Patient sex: M
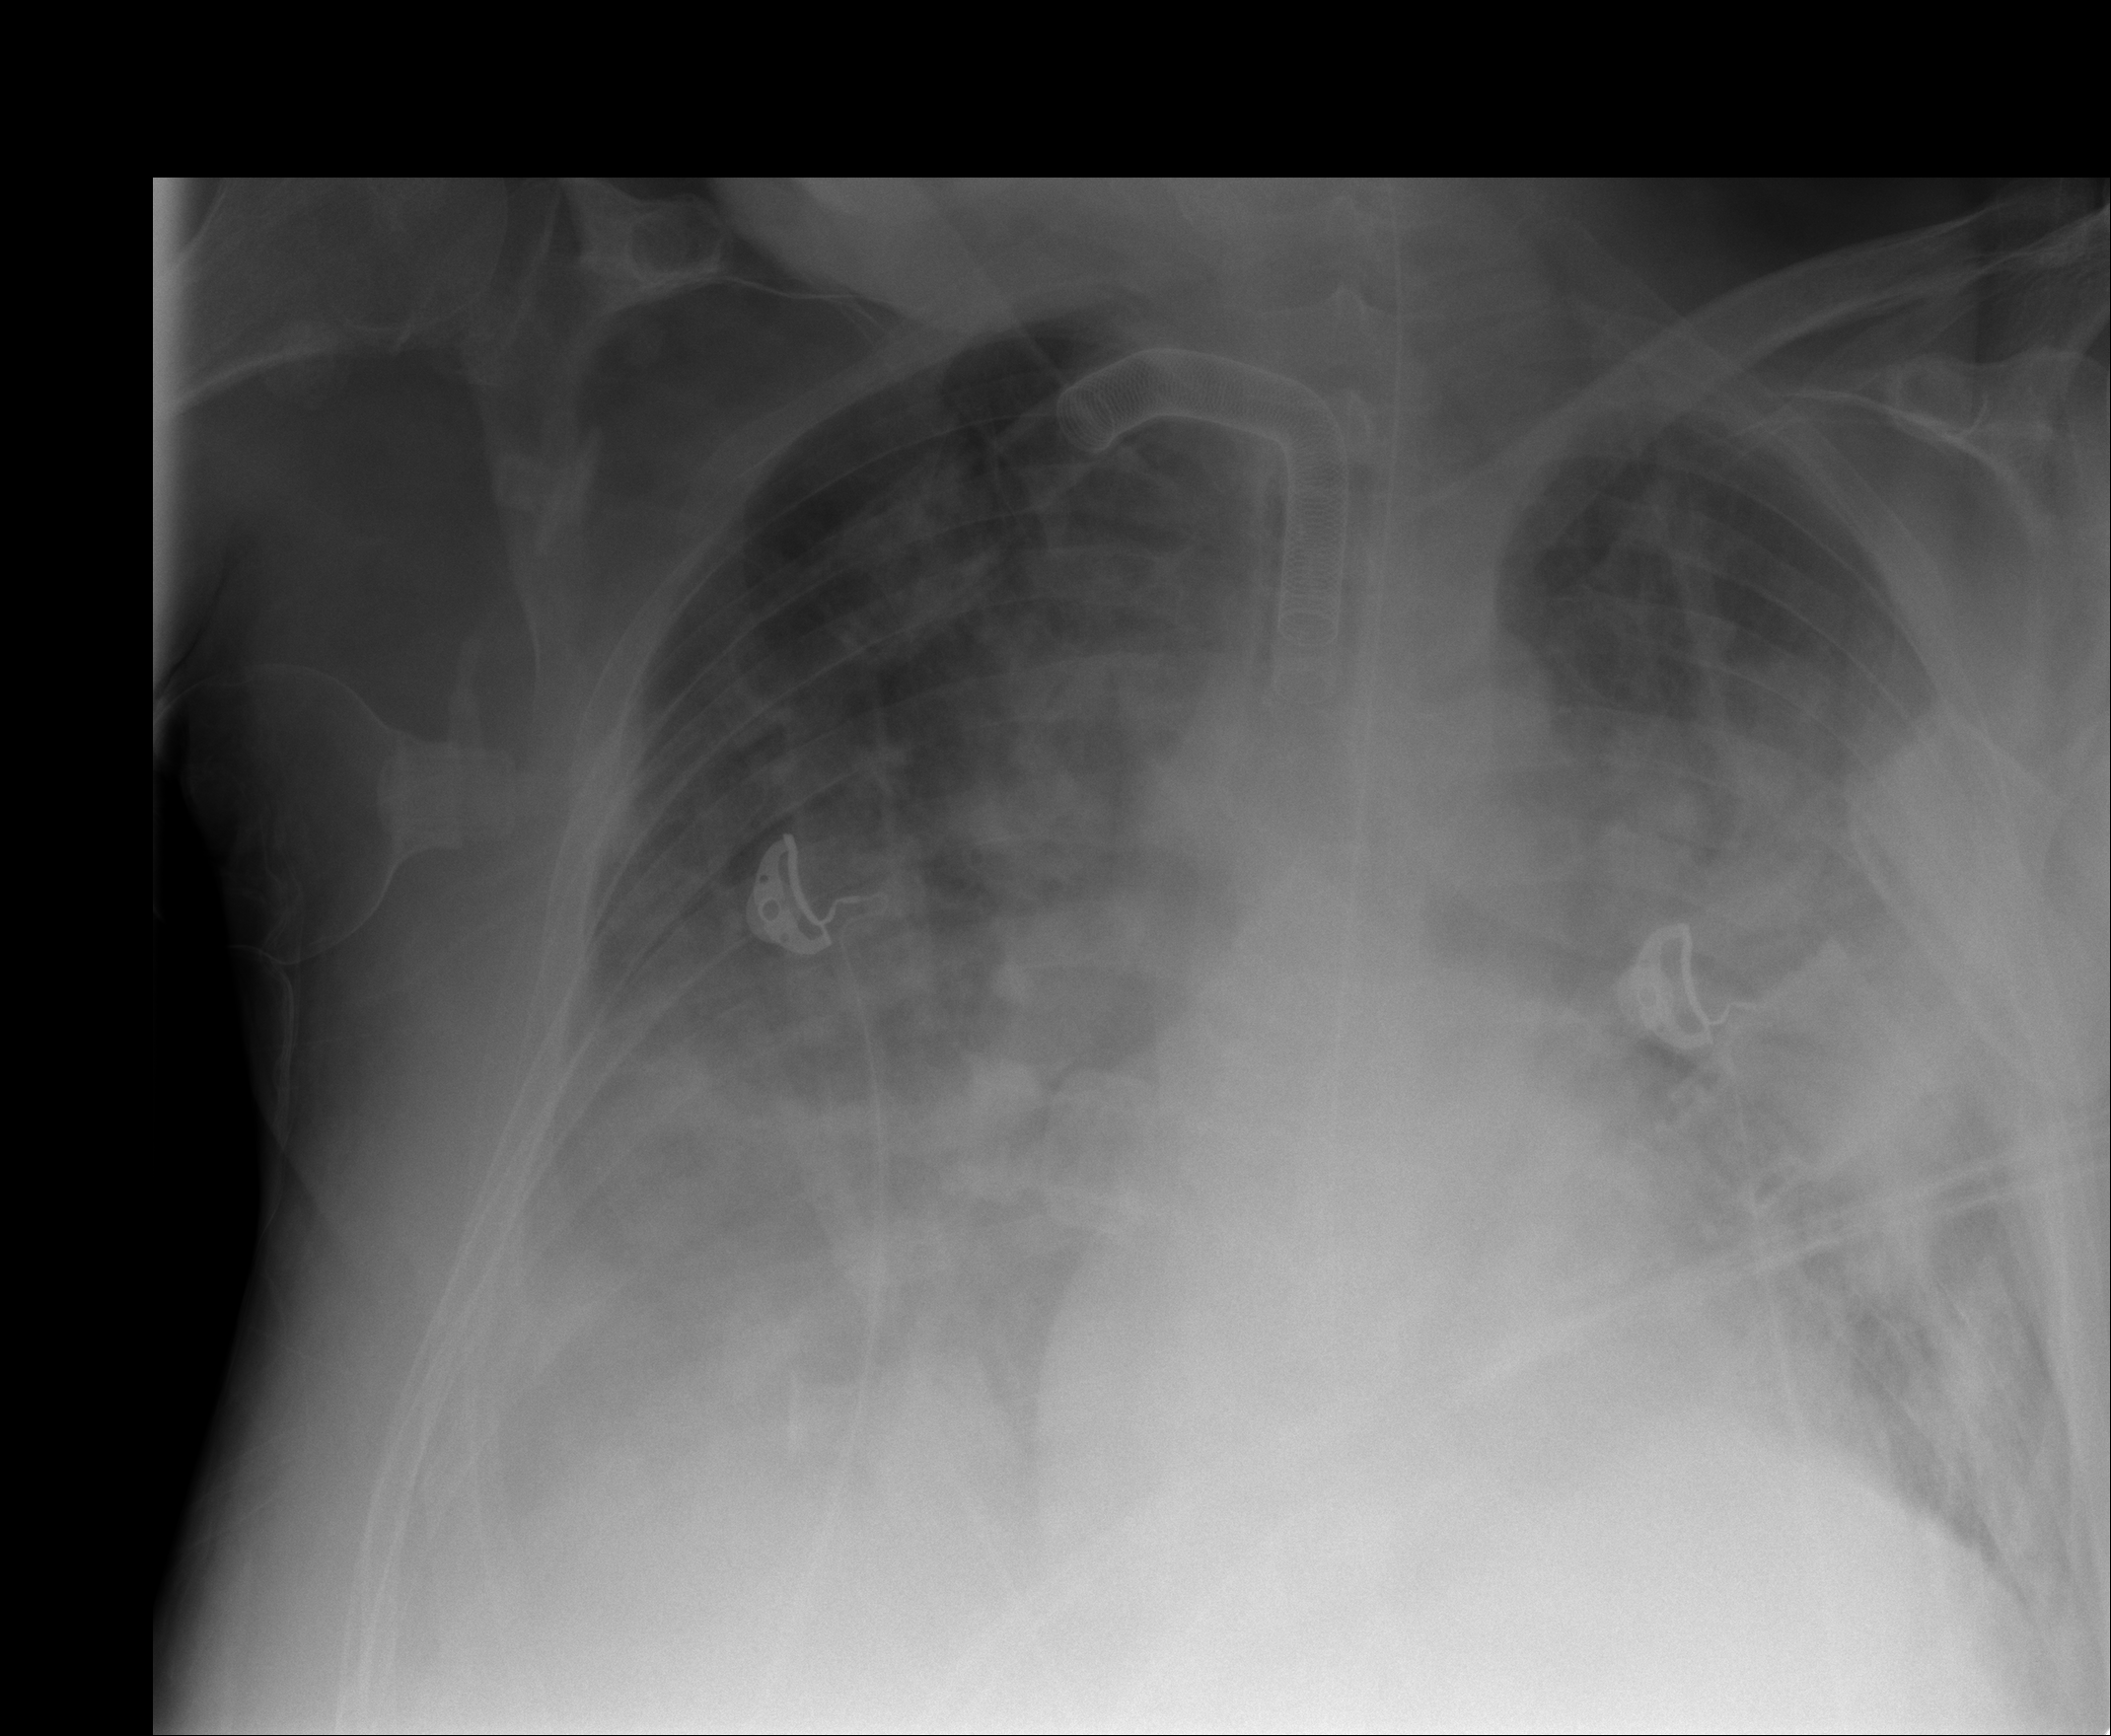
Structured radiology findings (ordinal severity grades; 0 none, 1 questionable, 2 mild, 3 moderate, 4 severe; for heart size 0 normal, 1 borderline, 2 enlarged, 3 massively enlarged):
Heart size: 1
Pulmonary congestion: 2
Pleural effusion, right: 3
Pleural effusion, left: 2
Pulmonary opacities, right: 3
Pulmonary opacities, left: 3
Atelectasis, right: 2
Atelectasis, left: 2